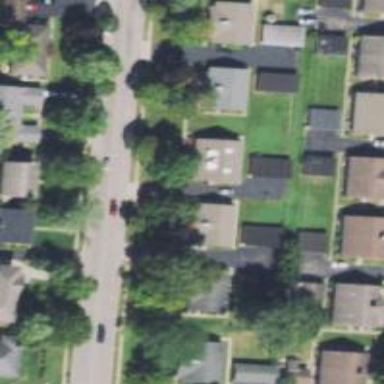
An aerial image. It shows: Residential driveway serving as service road.